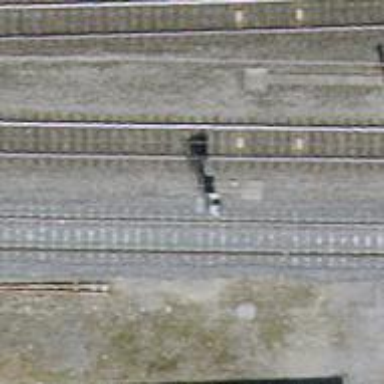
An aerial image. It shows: Single railway track with electrification through contact line.